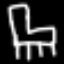
Label: chair